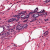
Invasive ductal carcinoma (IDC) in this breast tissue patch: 0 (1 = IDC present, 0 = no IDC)